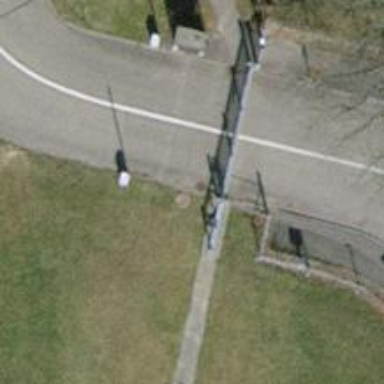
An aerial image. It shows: Gate.